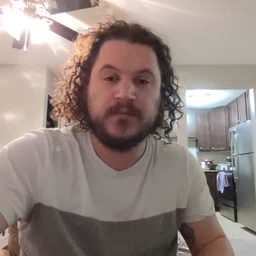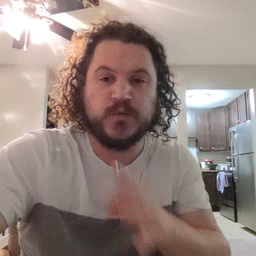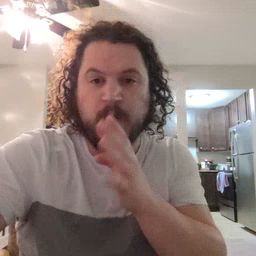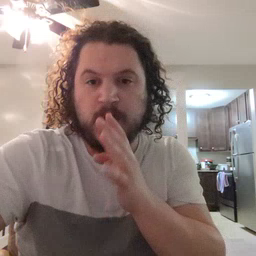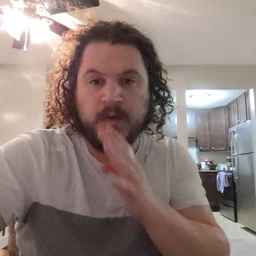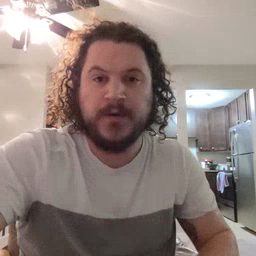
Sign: talk